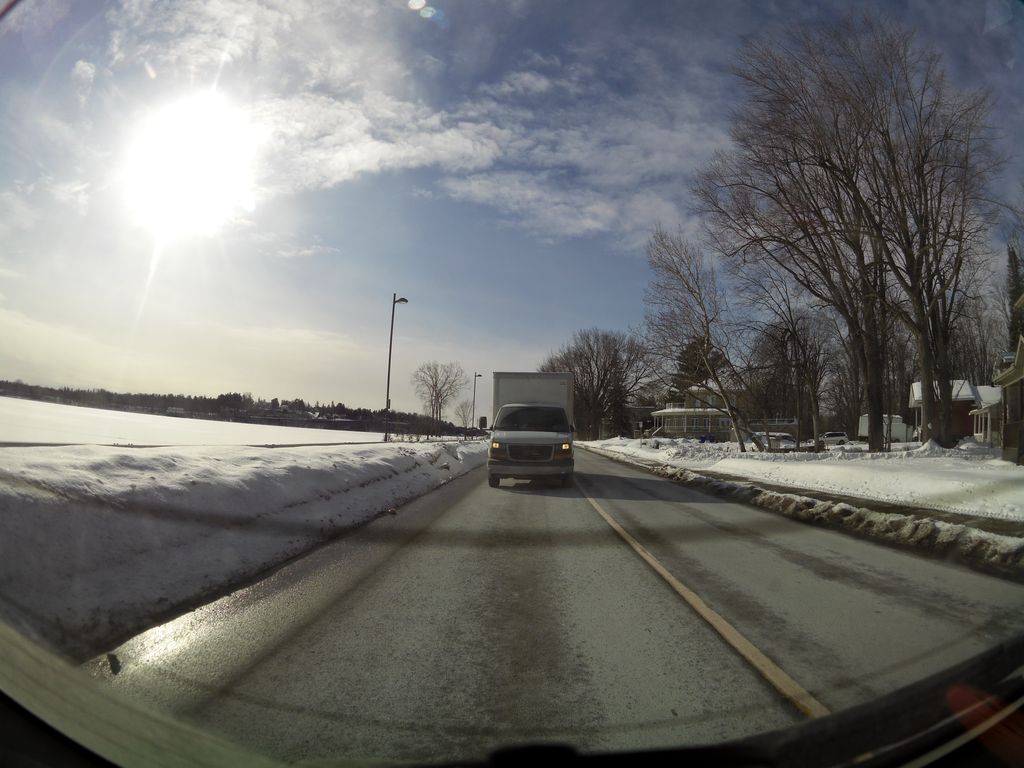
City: ottawa-gatineau